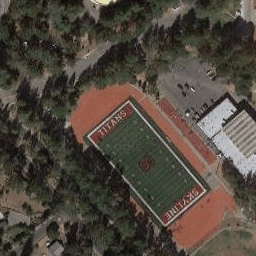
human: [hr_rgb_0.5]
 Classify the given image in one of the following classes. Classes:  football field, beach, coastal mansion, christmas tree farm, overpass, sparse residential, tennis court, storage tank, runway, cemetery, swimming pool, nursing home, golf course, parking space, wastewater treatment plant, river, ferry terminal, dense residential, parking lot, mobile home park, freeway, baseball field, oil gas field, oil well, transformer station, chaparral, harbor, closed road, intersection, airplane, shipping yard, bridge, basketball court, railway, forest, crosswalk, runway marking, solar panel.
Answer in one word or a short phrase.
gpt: football field